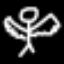
Label: angel